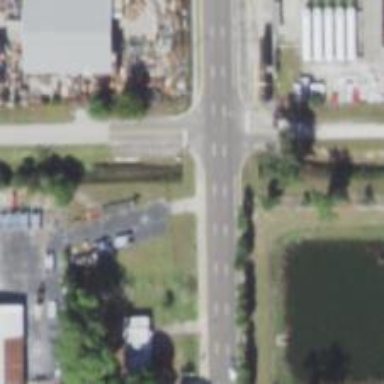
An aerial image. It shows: Primary highway with asphalt surface. There is sidewalk on the left.